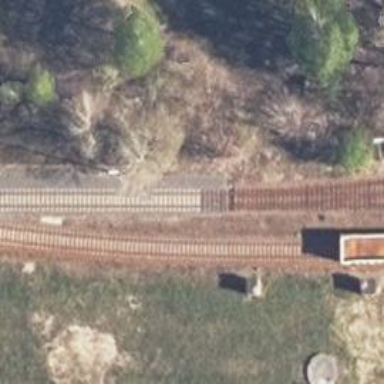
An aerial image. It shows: Railway switch.